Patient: sex M, age 43
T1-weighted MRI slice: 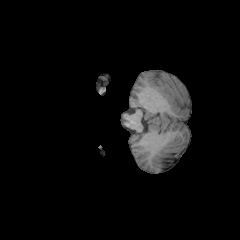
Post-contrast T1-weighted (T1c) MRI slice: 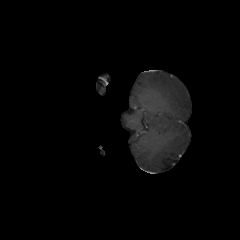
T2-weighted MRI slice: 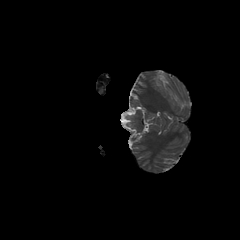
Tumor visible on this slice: no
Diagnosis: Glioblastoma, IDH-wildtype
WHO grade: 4